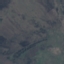
Land use / land cover: HerbaceousVegetation